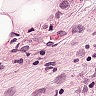
Metastatic tissue present: yes